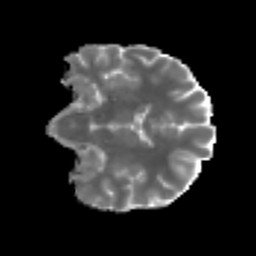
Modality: MD
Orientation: coronal
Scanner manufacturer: siemens
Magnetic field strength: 3 T
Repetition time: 3.6 s
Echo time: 0.092 s